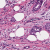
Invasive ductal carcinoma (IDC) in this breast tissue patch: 0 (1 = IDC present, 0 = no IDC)